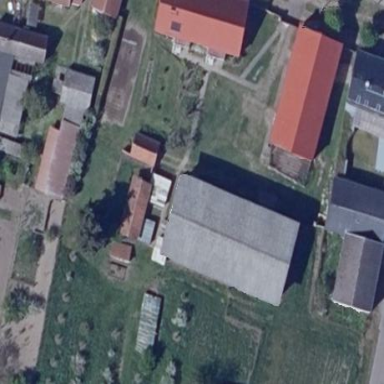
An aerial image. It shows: Gabled roof on farm auxiliary building.